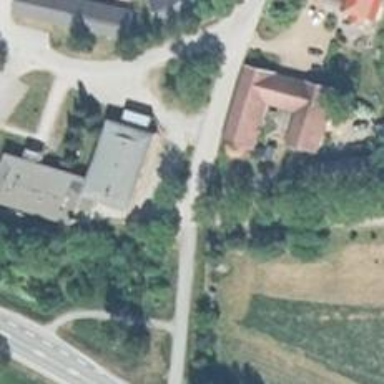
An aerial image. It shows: Cycleway.